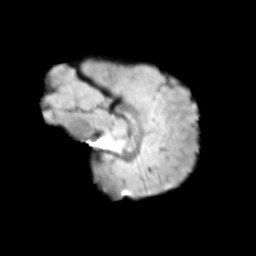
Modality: T2w
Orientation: sagittal
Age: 9
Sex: male
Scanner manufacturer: siemens
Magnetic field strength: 3 T
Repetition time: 3.8 s
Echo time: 0.07 s